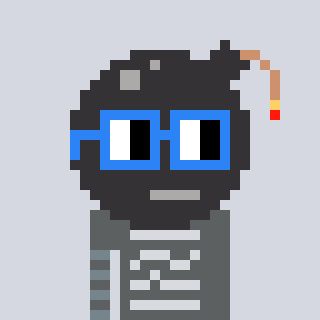
a pixel art character with square blue glasses, a bomb-shaped head and a bege-colored body on a cool background